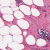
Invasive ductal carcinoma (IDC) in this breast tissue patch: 0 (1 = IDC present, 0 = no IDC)